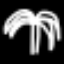
Label: palm tree